Field crop: maize
Growth stage: 2
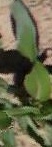
Species: maize